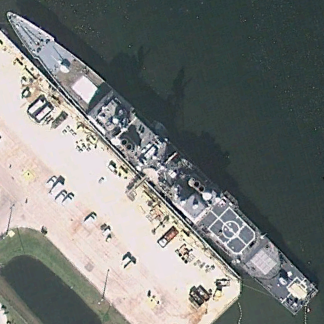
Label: cruiser